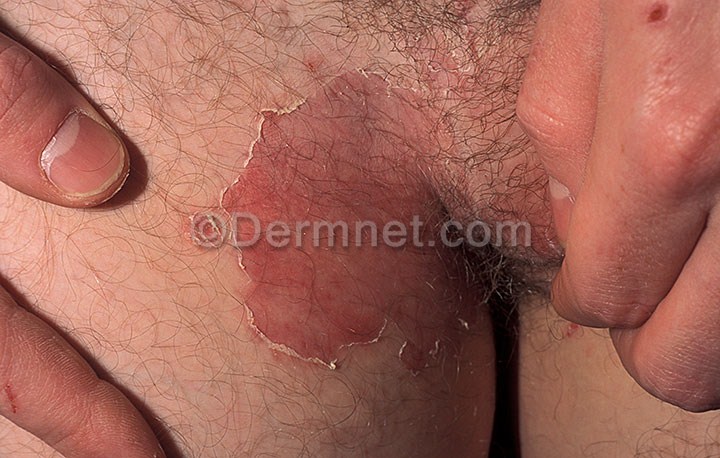
Disease: Tinea Ringworm Candidiasis and other Fungal Infections